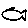
Label: fish